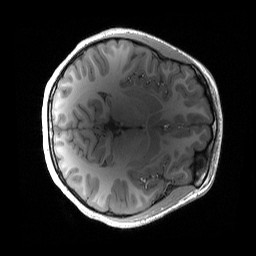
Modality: T1w
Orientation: axial
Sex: male
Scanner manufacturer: siemens
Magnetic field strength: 3 T
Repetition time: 1.9 s
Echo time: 0.00243 s